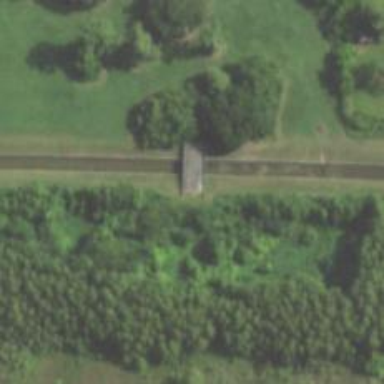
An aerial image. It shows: Bridge.